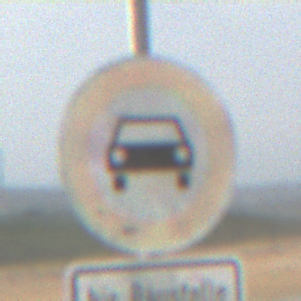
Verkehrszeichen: VerbotKraftwagen
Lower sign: SonstigeFahrzeugePersonengruppenFrei2
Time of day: MorningAfternoon
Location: Outdoor (Suburban)
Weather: PartlyCloudy
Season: NotSpecified
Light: Natural